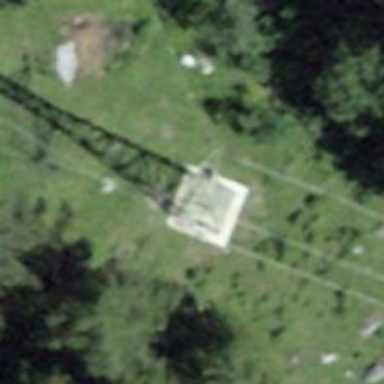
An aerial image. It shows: Power line in the image.